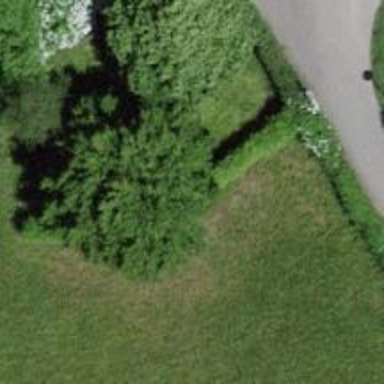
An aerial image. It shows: Hedge acting as barrier.